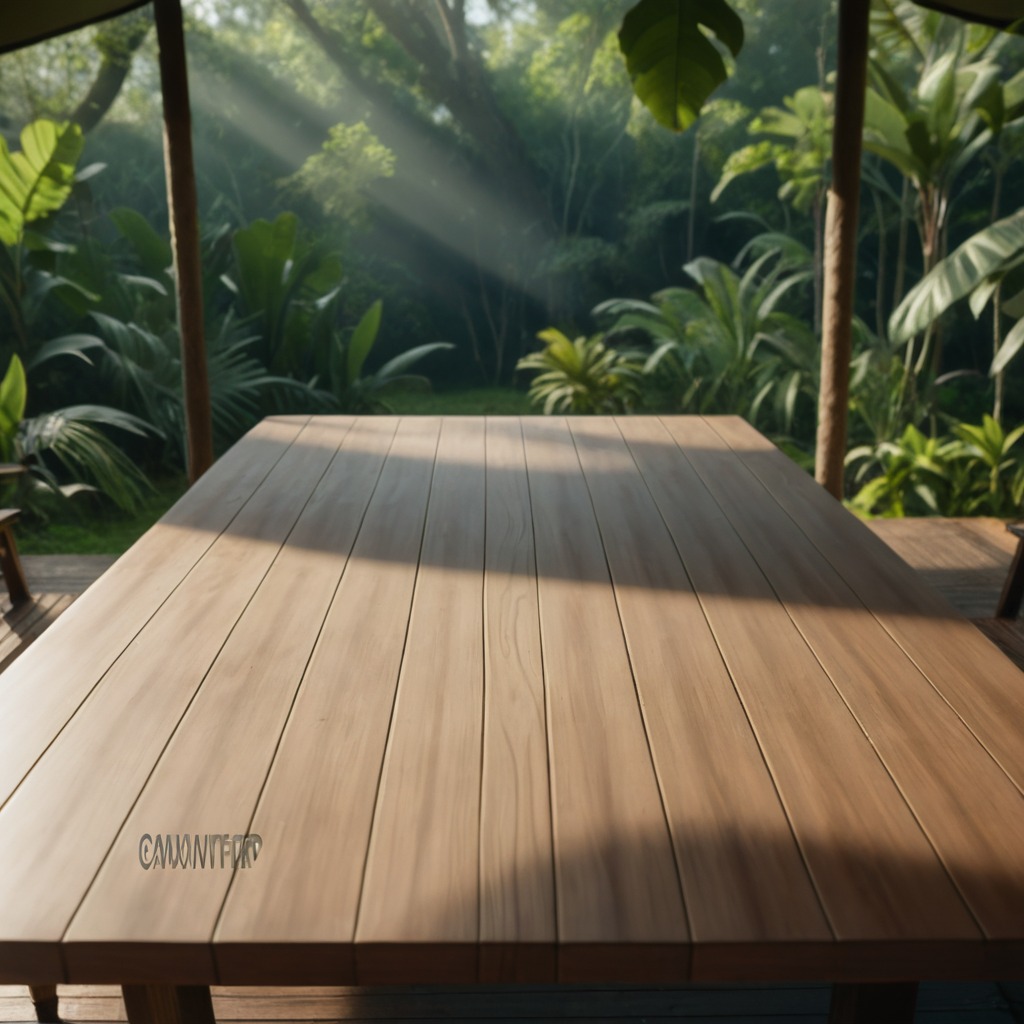
A coiled metal spring is lying on a wooden table inside a jungle field workshop tent.